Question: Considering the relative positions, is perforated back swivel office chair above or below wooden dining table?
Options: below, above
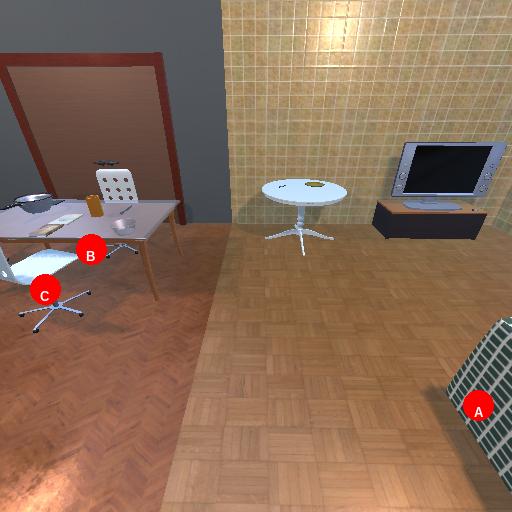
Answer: below